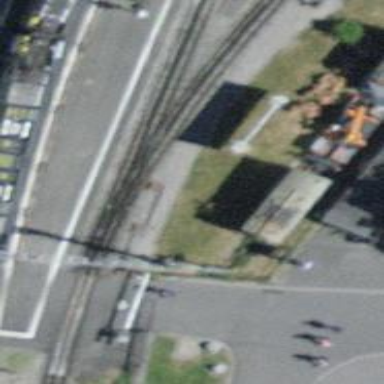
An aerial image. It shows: Narrow-gauge railway yard with electrified contact line.